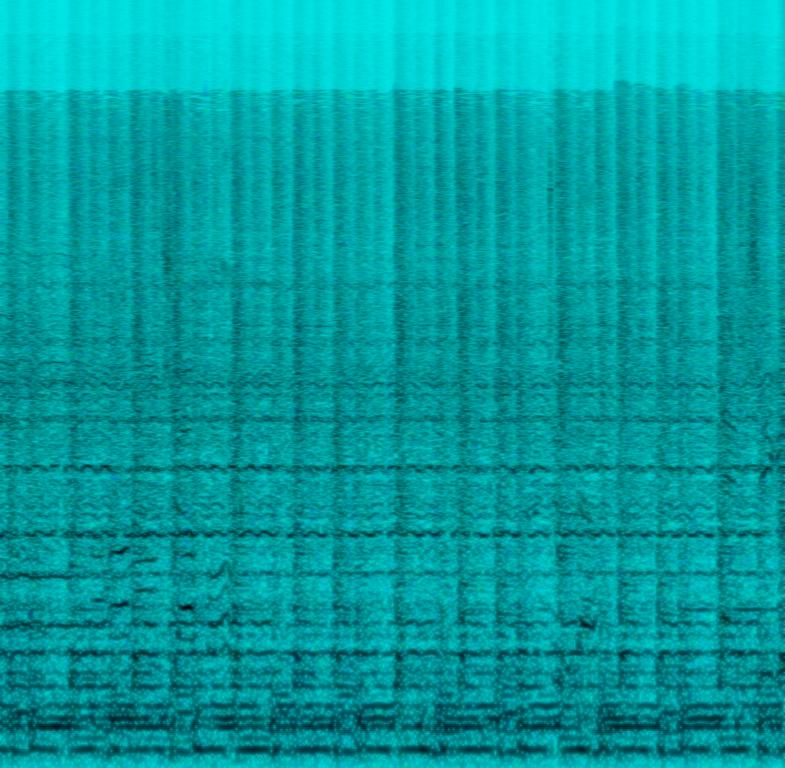
The low quality recording features a rock song that consists of flat male vocal singing over punchy snare, soft kick hits, repetitive organ keys chords, shimmering hi hats and groovy bass. It sounds messy, loud, muddy and chaotic, since the frequencies are clashing with each other due to a bad mix.